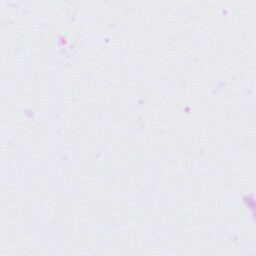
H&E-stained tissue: Tonsil